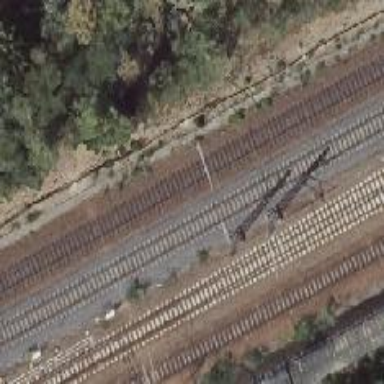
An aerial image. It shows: Railway milestone with catenary mast.